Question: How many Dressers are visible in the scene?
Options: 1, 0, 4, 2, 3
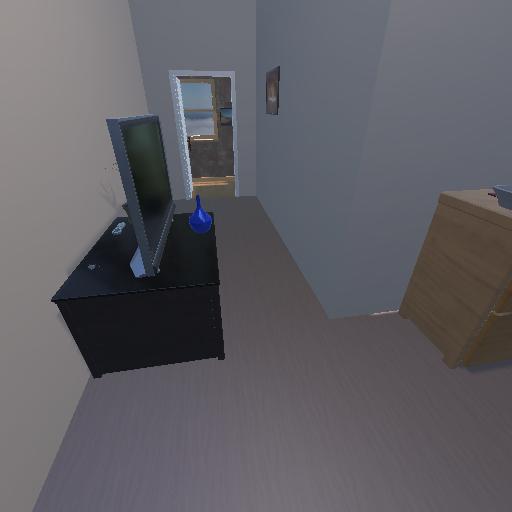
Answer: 1